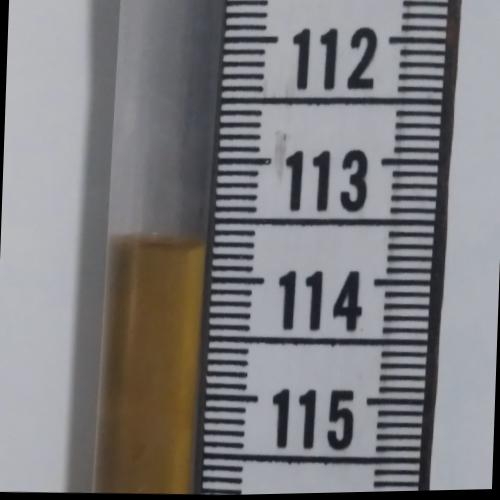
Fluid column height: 113.7 cm